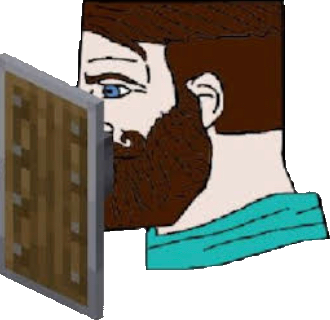
Label: 4_Yes_Chad